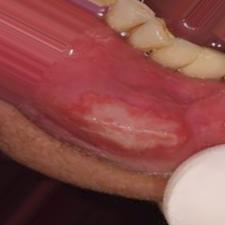
Condition: Mouth Ulcer